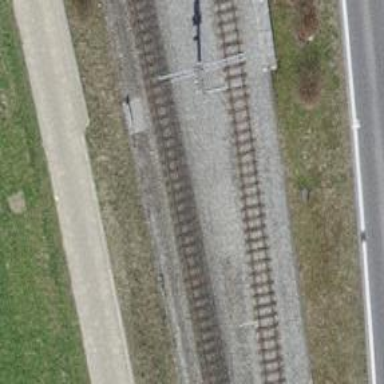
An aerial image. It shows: Narrow-gauge railway track with 1 electrified contact line.